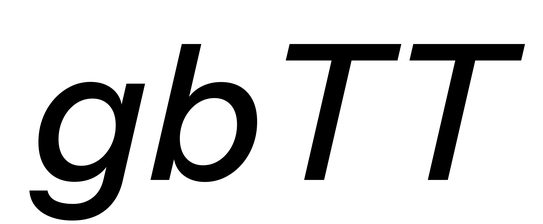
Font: InstrumentSans-Italic_Medium_Italic